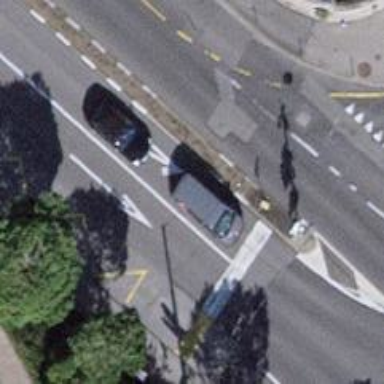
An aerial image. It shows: Trolleybus stop position for public transport.